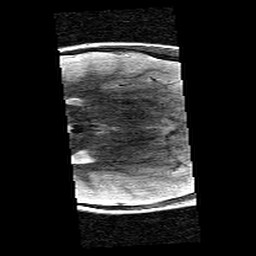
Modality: T2w
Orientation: axial
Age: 10
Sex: female
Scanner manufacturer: siemens
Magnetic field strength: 3 T
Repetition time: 9.23 s
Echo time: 0.067 s